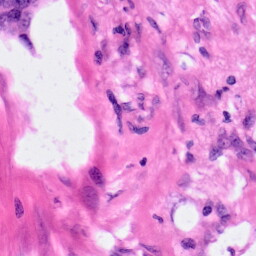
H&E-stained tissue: Pancreatic